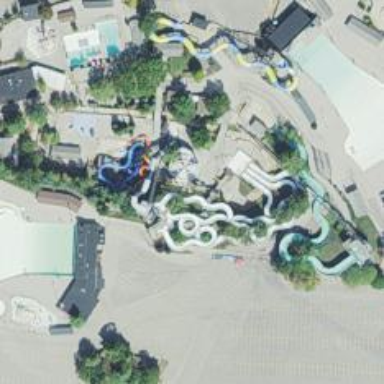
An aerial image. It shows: Water slide attraction.